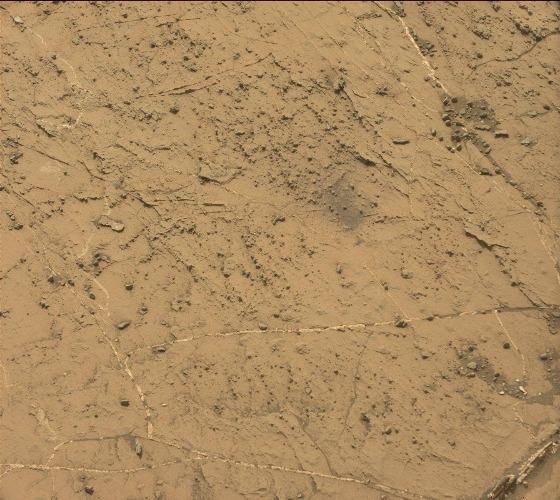
Terrain classes present: Bedrock